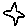
Label: star